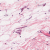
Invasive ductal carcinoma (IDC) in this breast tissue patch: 0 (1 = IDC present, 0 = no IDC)